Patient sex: F
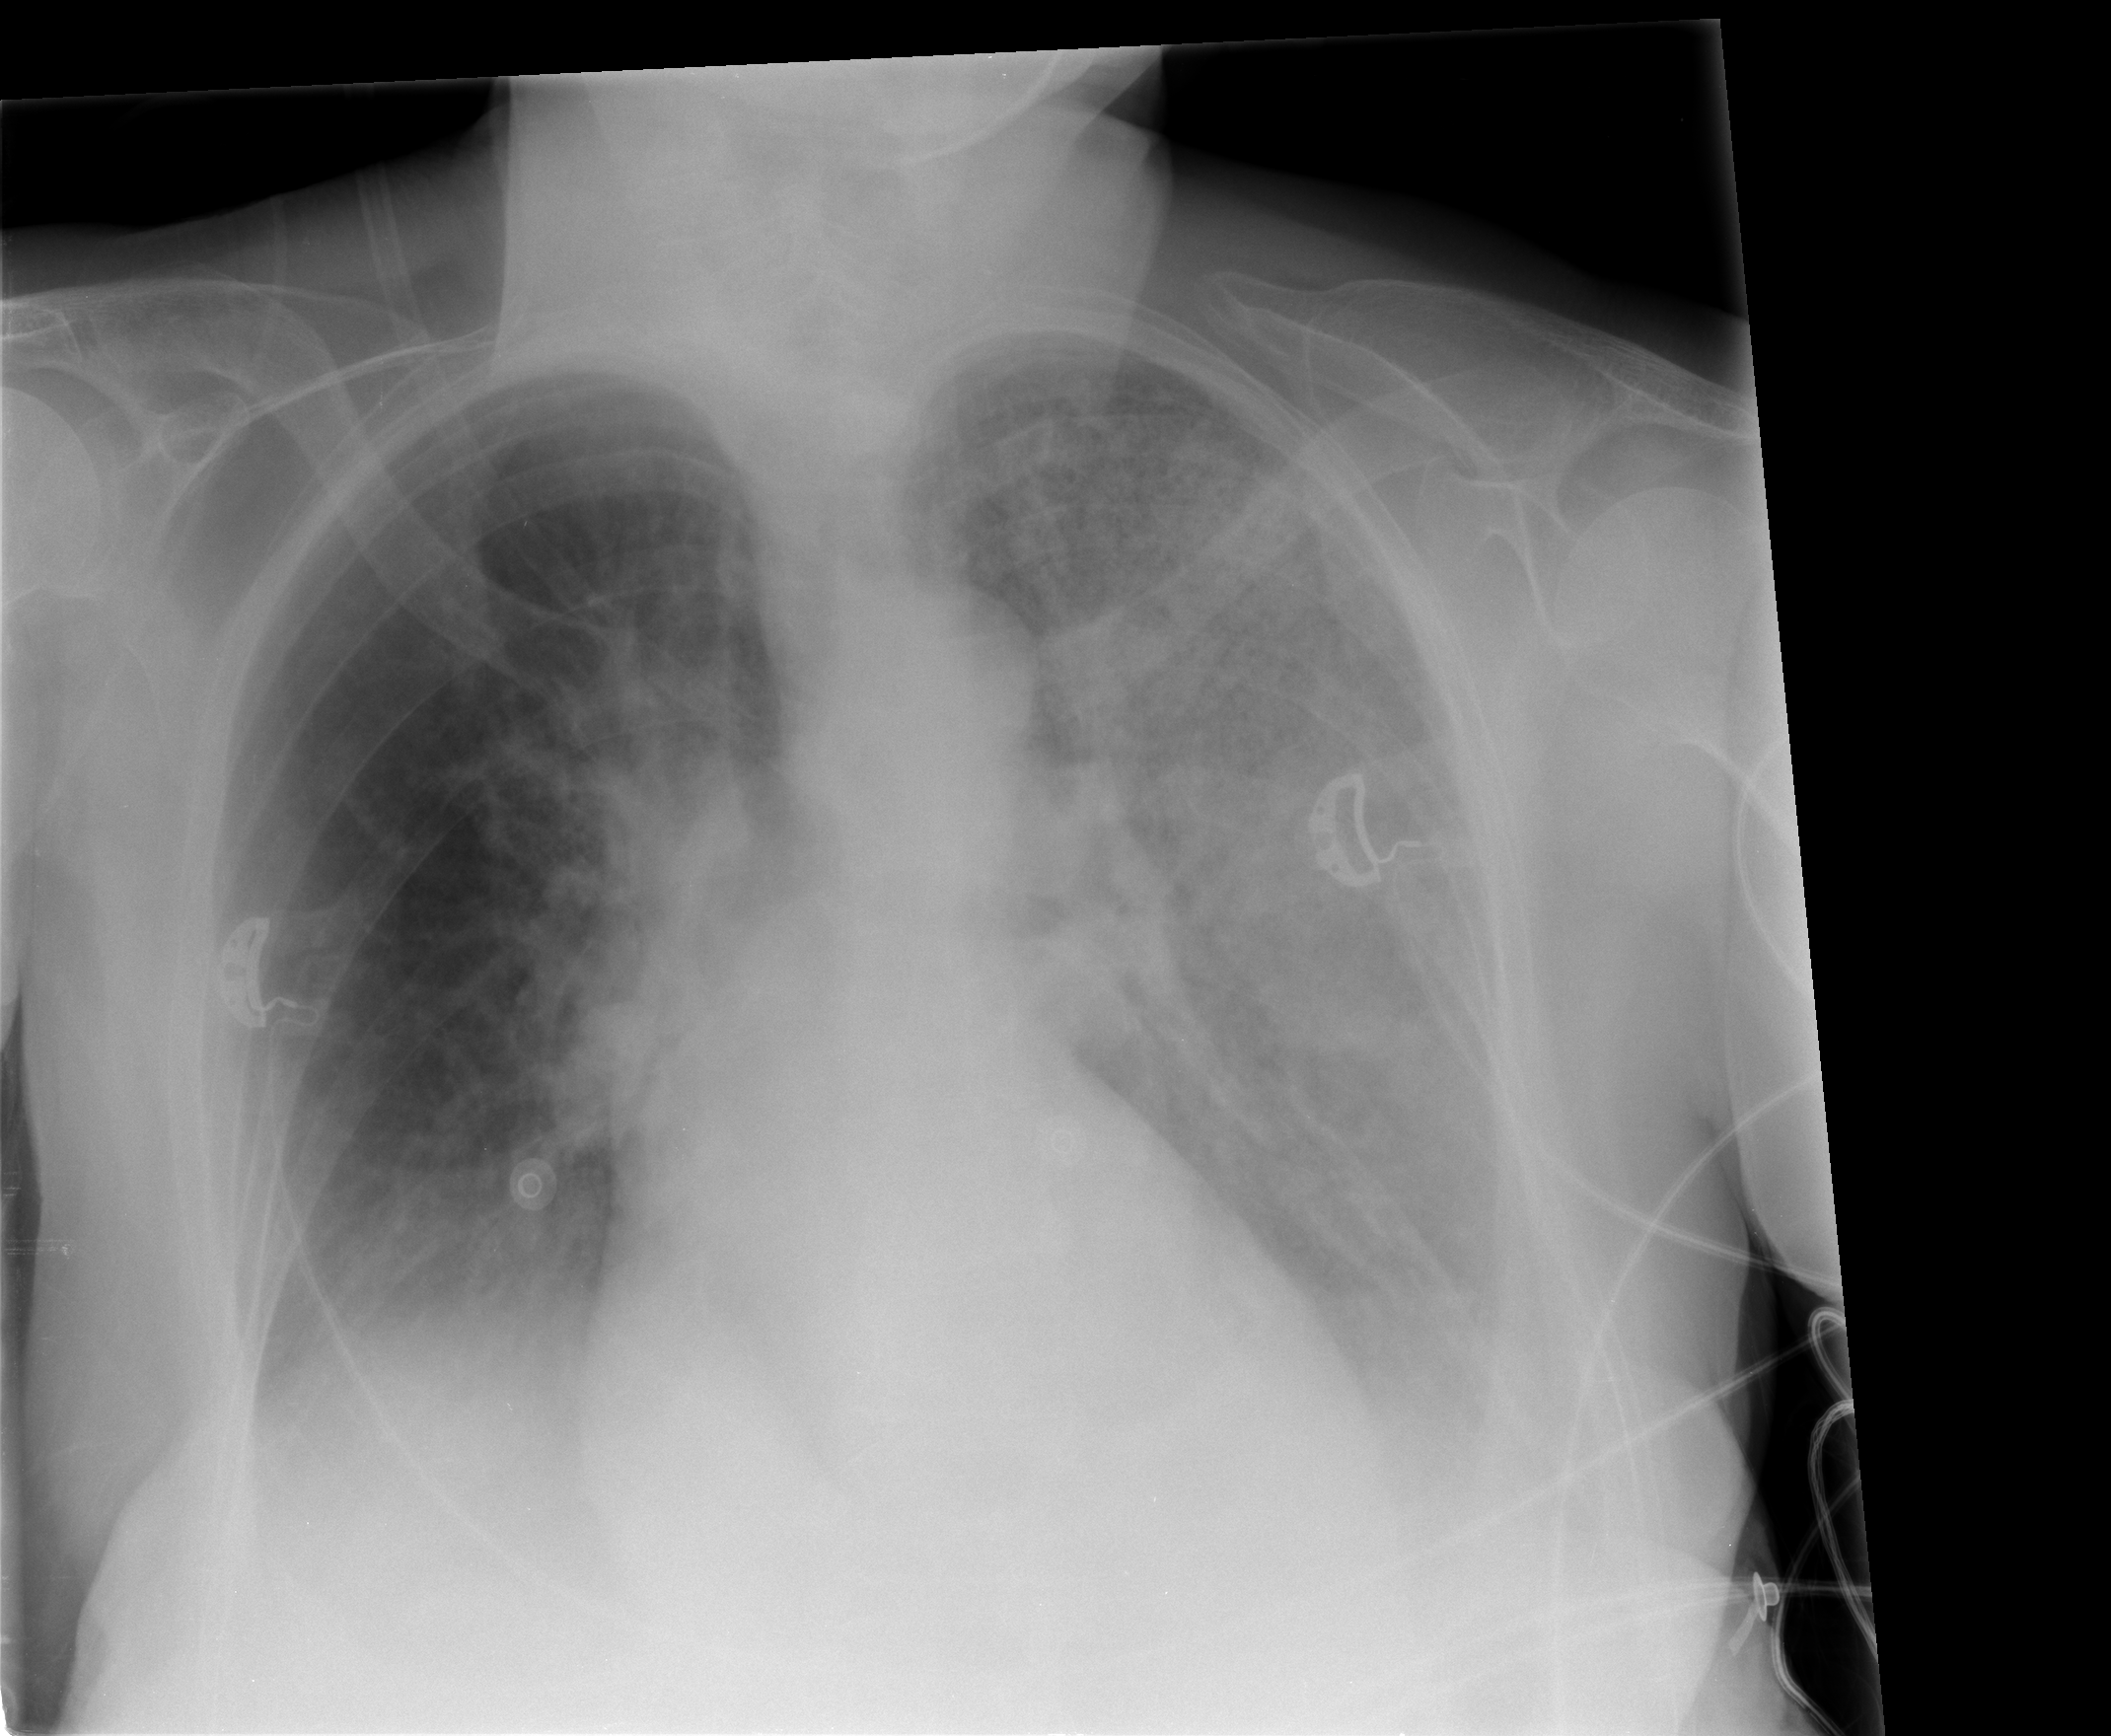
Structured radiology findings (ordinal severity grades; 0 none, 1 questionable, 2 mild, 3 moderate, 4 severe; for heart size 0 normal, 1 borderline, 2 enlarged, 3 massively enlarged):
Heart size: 2
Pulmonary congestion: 3
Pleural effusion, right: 2
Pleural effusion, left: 3
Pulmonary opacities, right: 1
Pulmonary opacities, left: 4
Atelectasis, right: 2
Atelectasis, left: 3